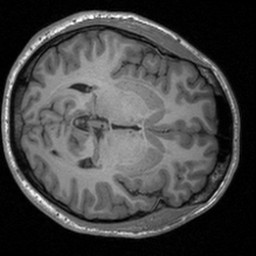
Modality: T1w
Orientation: axial
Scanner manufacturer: siemens
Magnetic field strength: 3 T
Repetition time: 1.9 s
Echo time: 0.00226 s